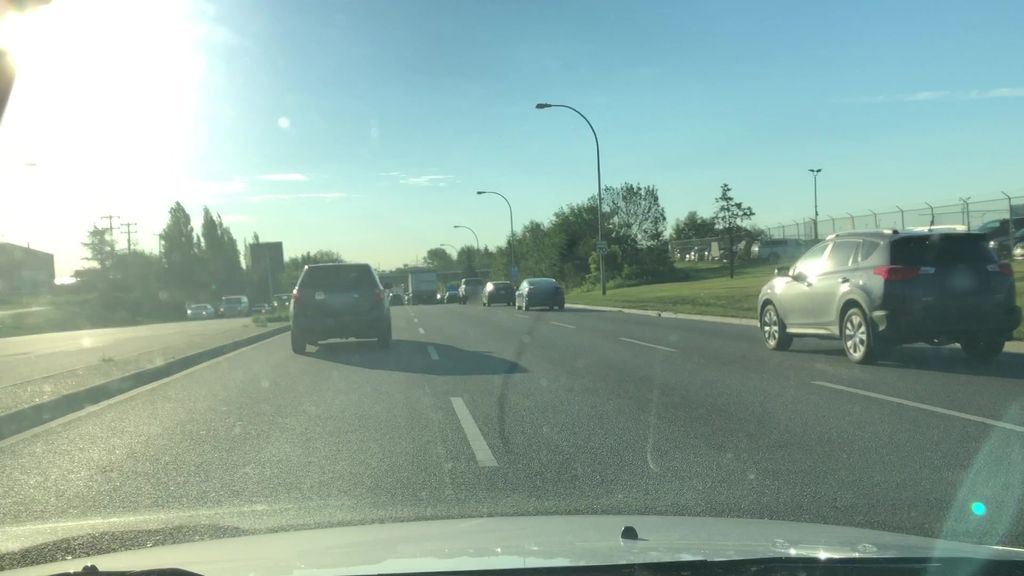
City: edmonton